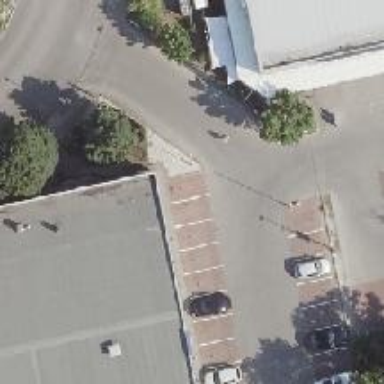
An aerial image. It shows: Parking aisle designated as service road.